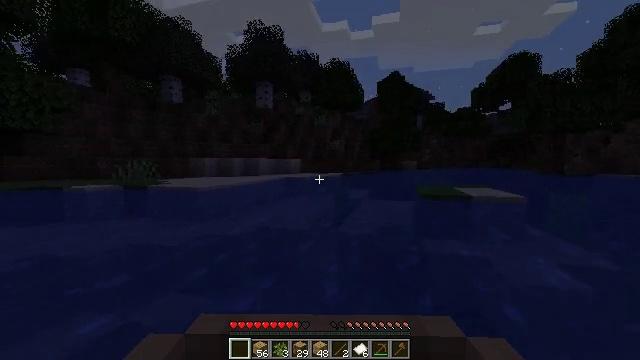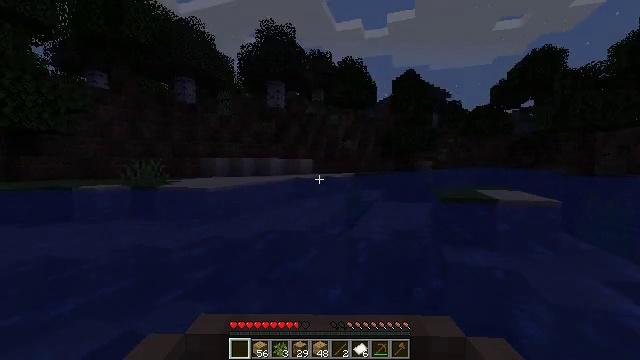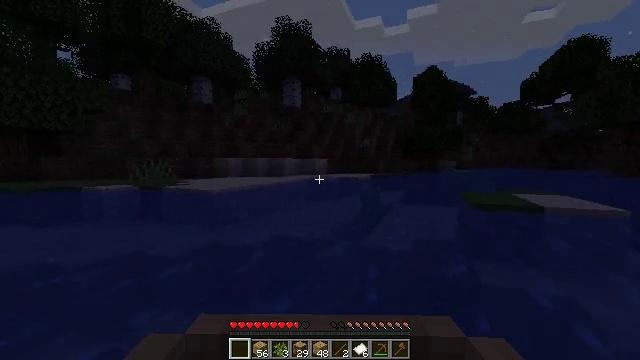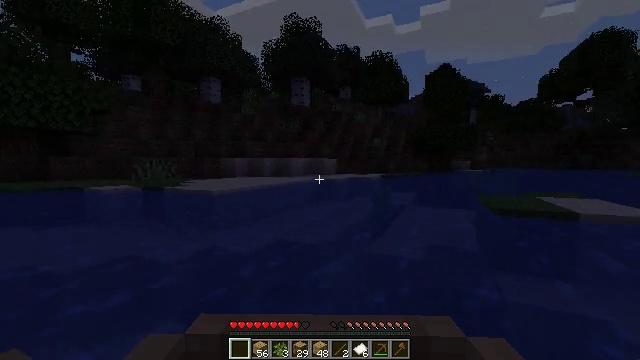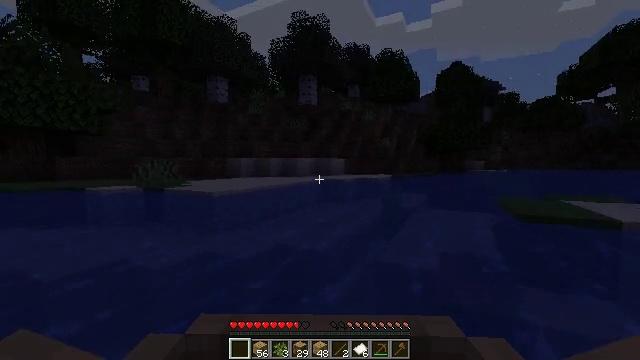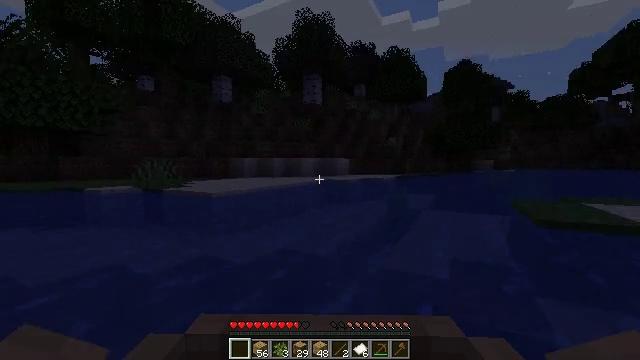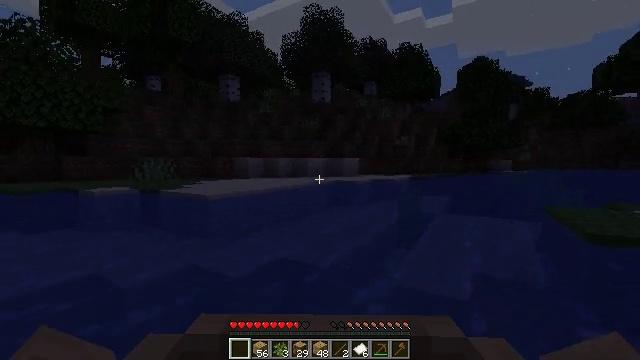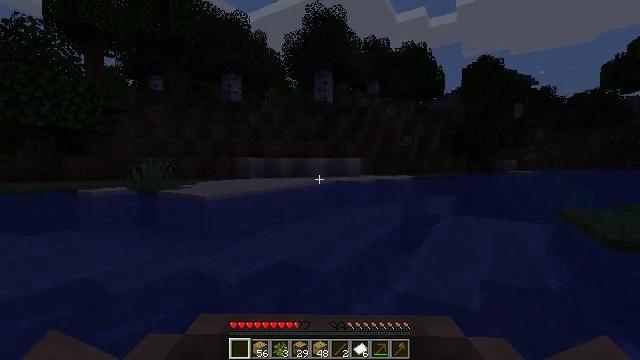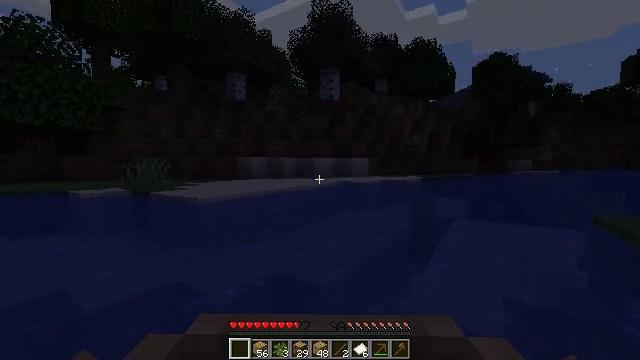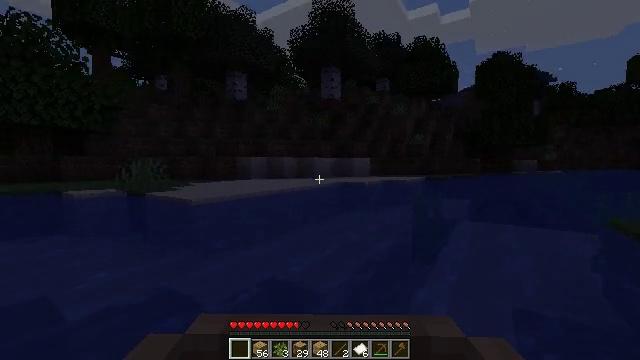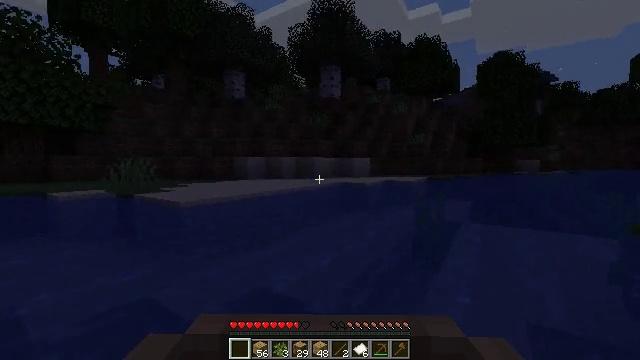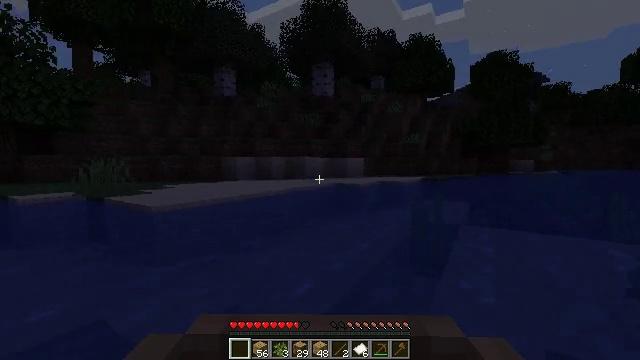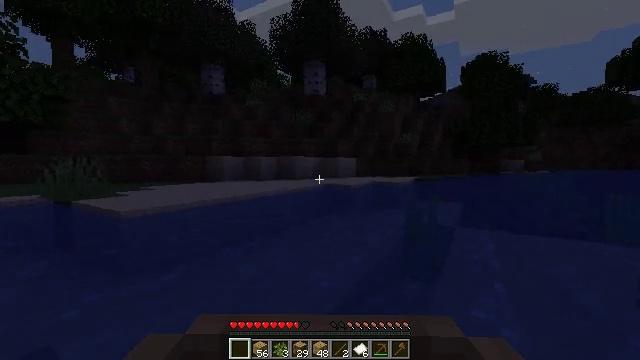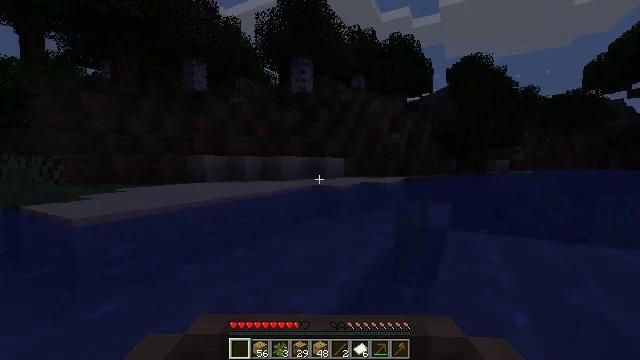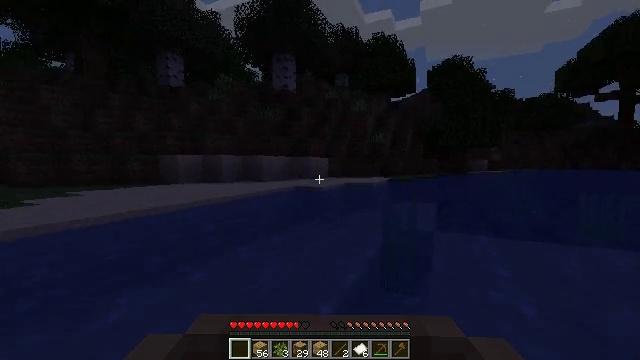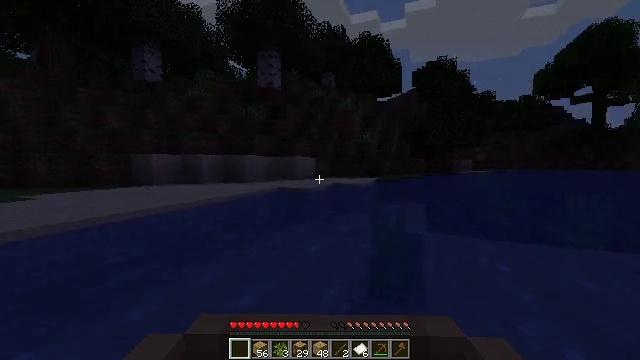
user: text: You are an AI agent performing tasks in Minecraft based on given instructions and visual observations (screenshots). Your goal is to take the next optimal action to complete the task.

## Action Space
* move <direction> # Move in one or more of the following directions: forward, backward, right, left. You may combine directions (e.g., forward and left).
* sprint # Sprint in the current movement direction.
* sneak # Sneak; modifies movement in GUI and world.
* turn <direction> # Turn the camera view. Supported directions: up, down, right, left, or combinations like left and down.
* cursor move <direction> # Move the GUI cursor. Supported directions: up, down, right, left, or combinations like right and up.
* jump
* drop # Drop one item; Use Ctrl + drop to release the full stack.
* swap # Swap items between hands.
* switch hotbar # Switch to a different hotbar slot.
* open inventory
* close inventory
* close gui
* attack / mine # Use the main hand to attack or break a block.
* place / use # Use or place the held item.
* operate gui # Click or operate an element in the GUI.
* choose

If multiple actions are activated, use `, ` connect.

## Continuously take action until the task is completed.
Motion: motion action
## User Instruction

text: Mine tall seagrass from underwater.
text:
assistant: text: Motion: move forward
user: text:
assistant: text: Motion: move forward
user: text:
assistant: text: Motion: move forward
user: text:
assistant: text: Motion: move forward
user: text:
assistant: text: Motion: move forward
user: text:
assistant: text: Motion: move forward
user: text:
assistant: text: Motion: move forward
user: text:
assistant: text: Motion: move forward and move right
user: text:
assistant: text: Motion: move forward and move right
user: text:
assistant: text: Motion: move forward and move right
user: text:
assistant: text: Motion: move forward and move right
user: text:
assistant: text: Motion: move forward and move right
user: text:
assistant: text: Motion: move forward
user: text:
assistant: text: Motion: move forward
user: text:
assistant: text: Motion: move forward
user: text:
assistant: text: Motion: move forward
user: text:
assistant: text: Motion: move forward and move right
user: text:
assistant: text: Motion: move forward and move right
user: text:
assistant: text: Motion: move forward and move right
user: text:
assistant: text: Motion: move forward and move right
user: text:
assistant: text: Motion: move forward
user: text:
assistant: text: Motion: move forward
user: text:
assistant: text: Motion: move forward
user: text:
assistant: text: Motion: move forward
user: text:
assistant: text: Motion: move forward
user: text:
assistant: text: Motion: move forward
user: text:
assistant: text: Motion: move forward
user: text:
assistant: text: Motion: move forward
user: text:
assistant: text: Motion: move forward
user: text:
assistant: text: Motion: move forward